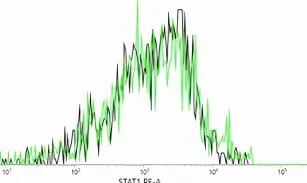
Signal transducer and activator of transcription 1 (STAT1) phosphorylation assay. Black line, unstimulated fibroblast. Green line, post stimulation with IFNalpha. (B). Patient STAT1 Phosphorylated Tyrosine Measurement. Black line, number of acquired events= 941, MFI= 2766; Green line, number of acquired events= 917, MFI= 6858). As there patient fibroblast grow poorly, the experiment was preformed one time, and as many cells as possible were acquired during the experiment.
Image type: electrography (ekg)